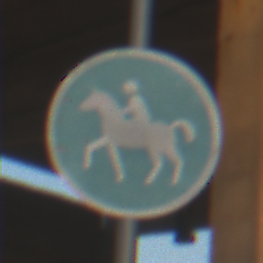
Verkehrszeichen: Reitweg
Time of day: SunriseSunset
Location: Roofed (Suburban)
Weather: Clear
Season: NotSpecified
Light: Natural